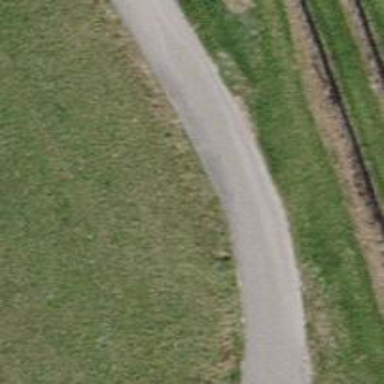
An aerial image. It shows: Paved track road.